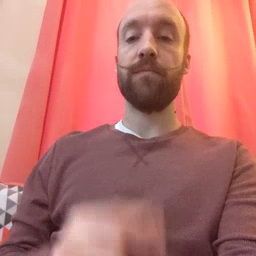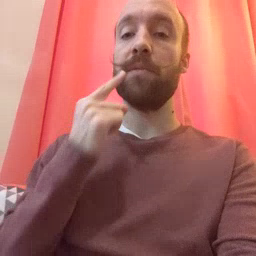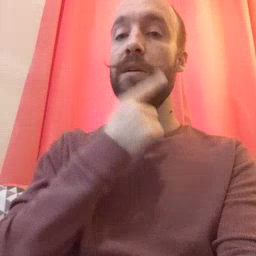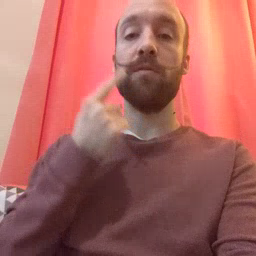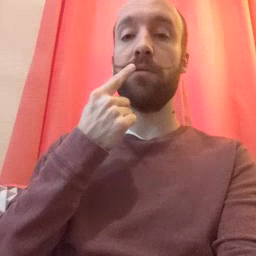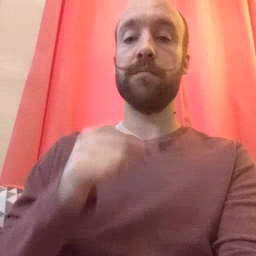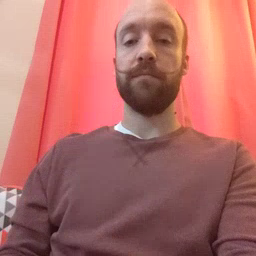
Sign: mouth